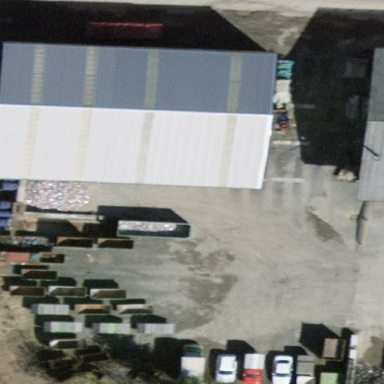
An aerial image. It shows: Industrial building.